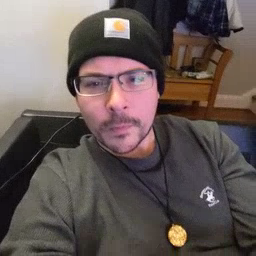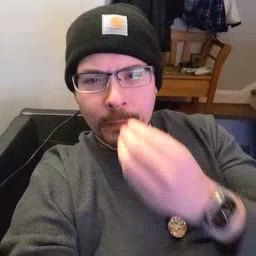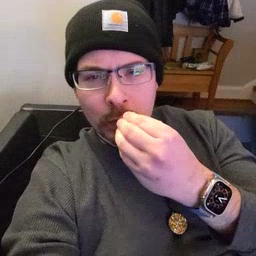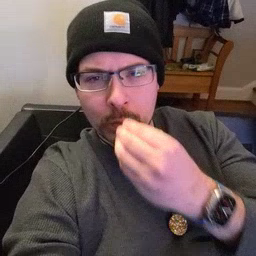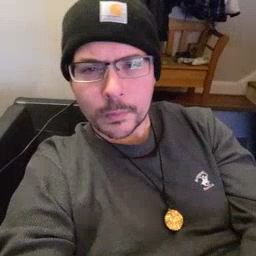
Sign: food